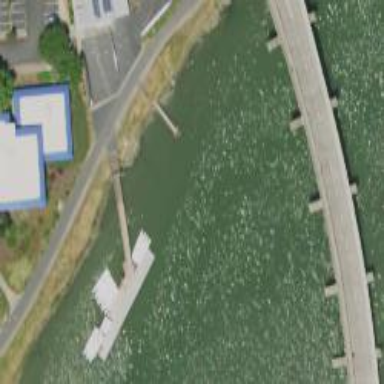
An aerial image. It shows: Man-made pier.